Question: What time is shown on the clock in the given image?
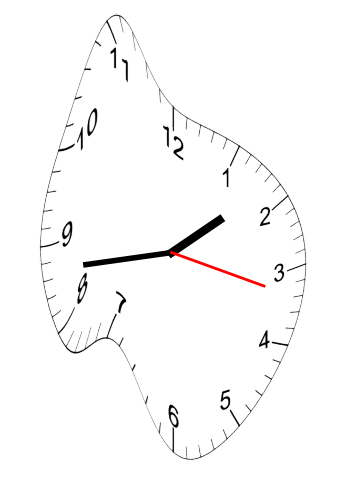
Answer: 01:43:17